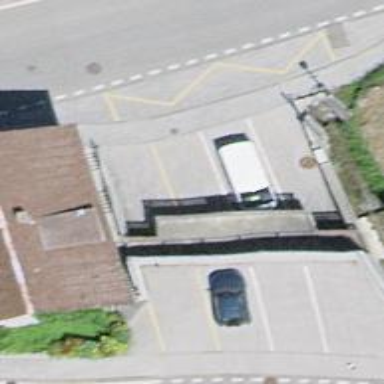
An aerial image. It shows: Parking area.